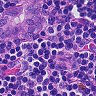
Metastatic tissue present: yes